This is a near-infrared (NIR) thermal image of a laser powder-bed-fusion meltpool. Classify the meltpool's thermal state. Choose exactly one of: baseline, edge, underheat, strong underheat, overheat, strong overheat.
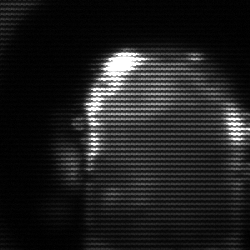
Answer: baseline